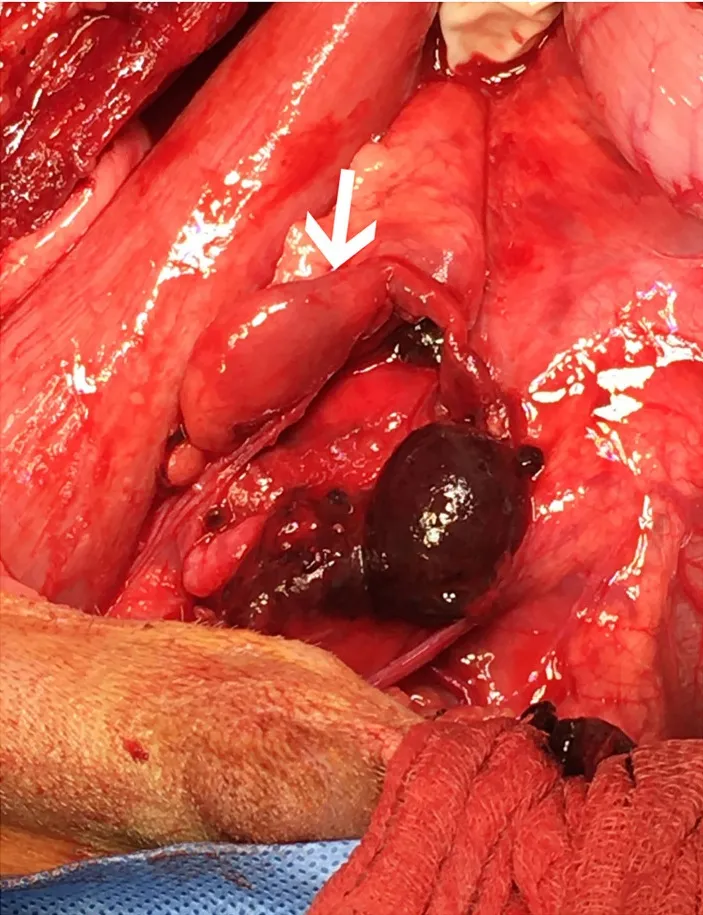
Cranial is to the left. The surgeon is retracting the descending colon to the patient's left side to demonstrate the region of interest following dissection and removal of the encircling ligatures. The proximal end of the left ureter (white arrow) is shown with significant dilation. Following dissection, the proximal and distal ends of the left ureter were found to be completely separate within the large hematoma shown.
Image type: medical_photograph (other_medical_photograph)